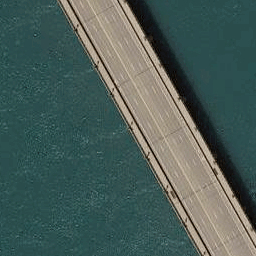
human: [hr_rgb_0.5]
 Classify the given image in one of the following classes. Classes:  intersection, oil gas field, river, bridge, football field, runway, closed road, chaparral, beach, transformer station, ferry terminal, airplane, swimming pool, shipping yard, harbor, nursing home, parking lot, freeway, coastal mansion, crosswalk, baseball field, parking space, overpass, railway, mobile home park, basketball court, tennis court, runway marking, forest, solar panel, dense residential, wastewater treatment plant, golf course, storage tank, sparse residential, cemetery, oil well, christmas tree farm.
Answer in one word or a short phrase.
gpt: bridge